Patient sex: M
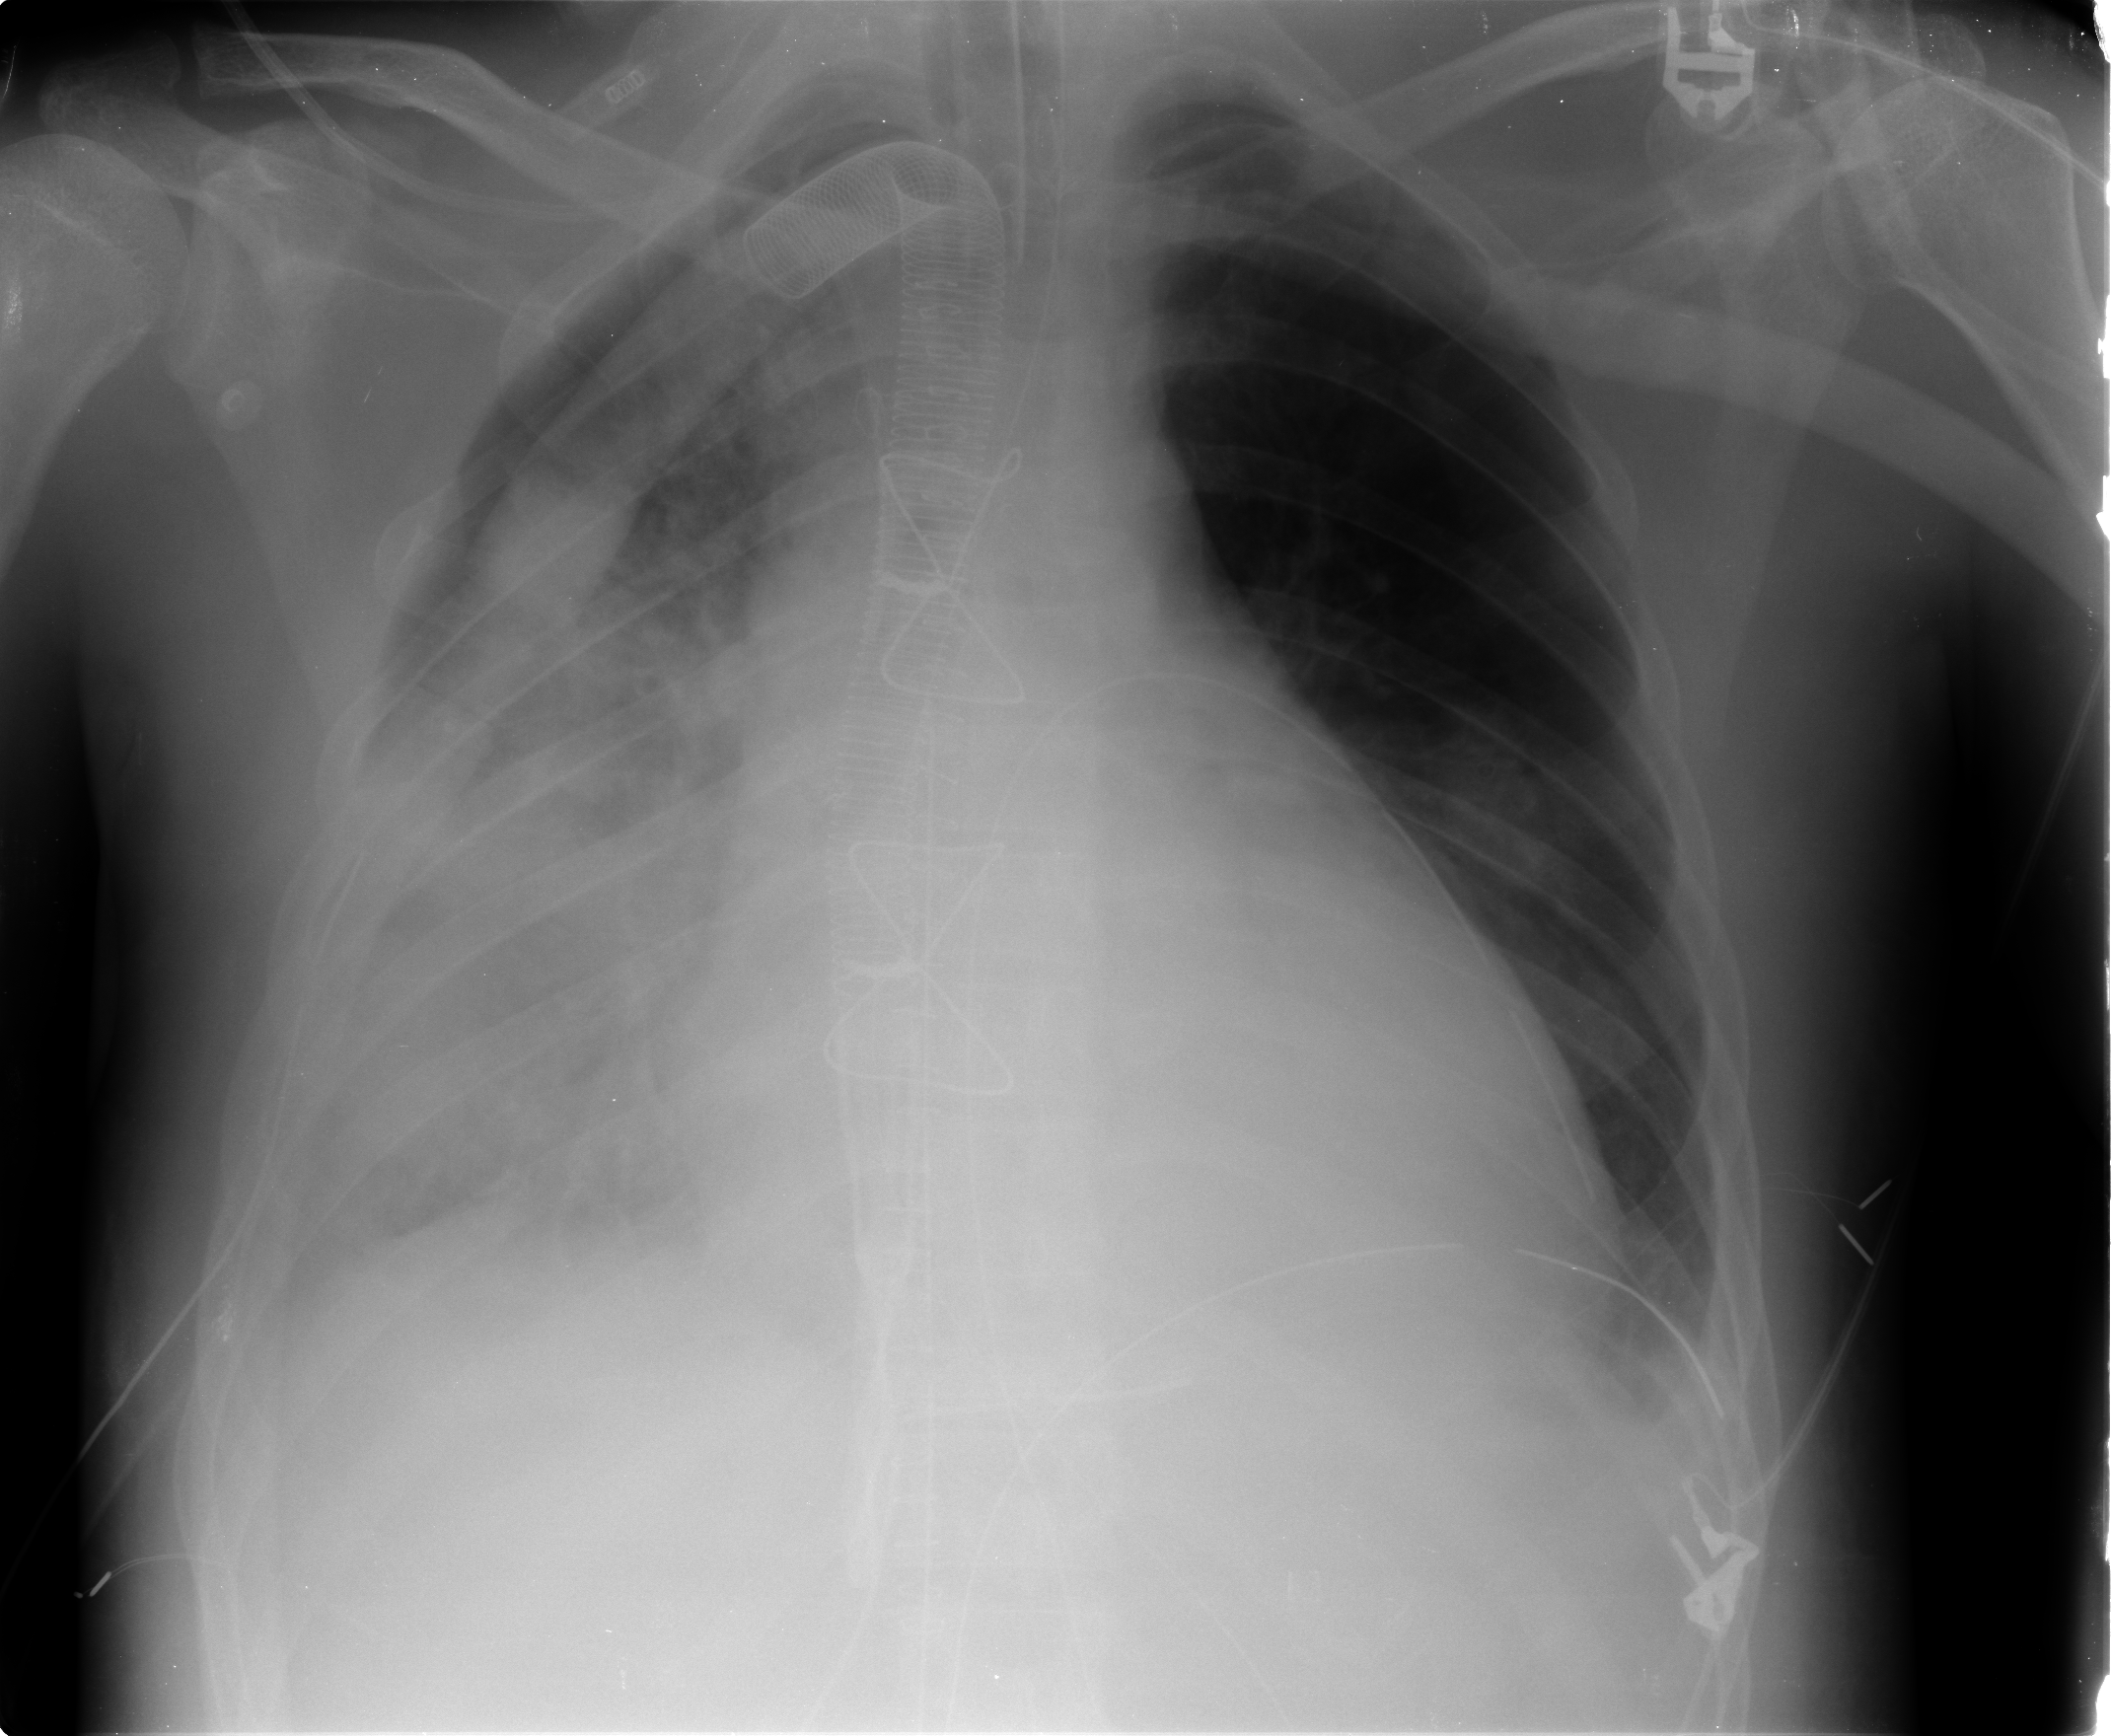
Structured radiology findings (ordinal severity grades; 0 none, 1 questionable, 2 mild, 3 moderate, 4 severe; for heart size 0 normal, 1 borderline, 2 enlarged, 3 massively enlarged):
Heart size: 3
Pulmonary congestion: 0
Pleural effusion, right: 3
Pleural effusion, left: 2
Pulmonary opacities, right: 1
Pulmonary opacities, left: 1
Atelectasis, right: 3
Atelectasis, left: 2